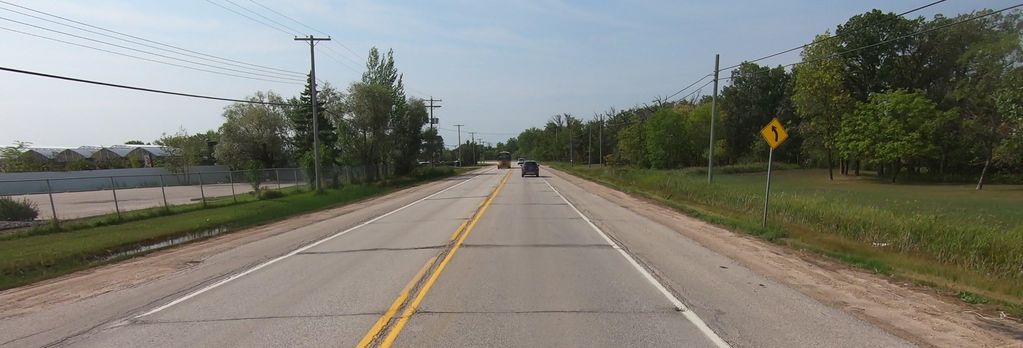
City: winnipeg